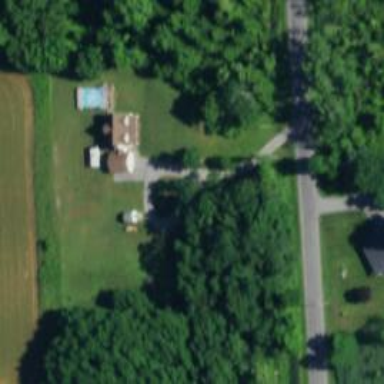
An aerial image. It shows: Driveway.